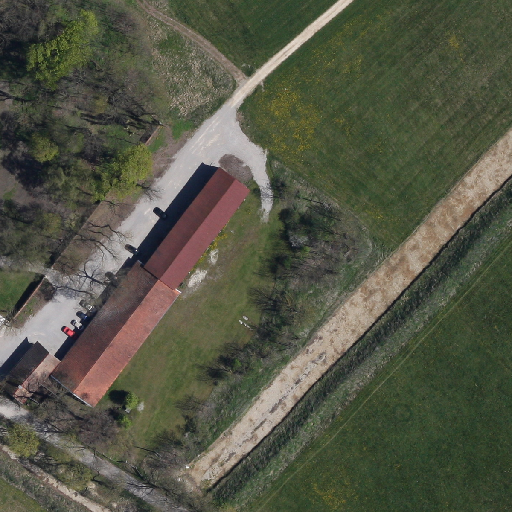
Referring expression: vehicle in the parking area